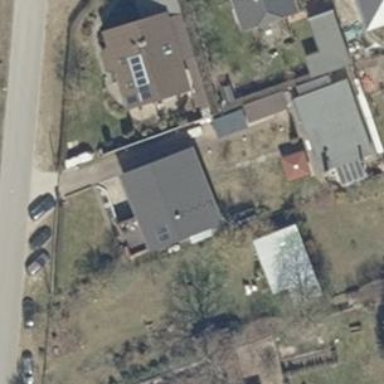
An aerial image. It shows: Simple and straightforward house.